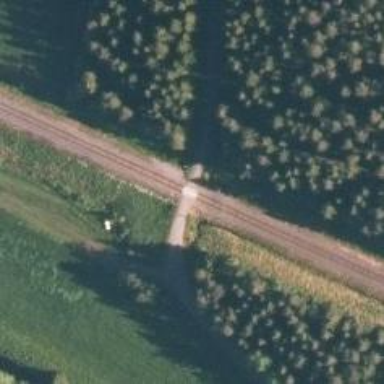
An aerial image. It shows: Level crossing with saltire marking.